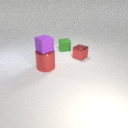
small purple rubber cube above large red metal cylinder